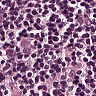
Metastatic tissue present: yes